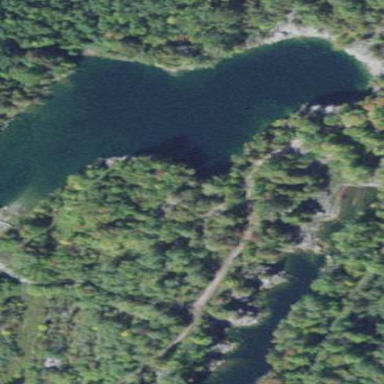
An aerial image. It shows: Pond surrounded by natural water.